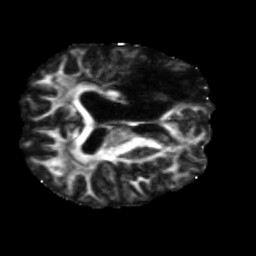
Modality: FA
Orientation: axial
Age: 60
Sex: male
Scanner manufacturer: siemens
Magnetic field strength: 3 T
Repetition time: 5.47 s
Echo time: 0.0854 s